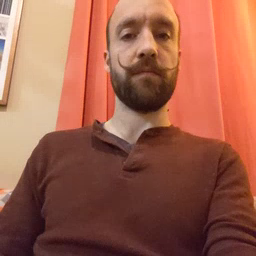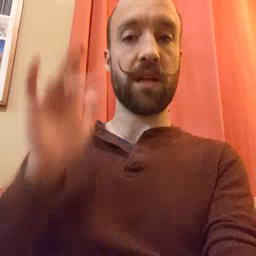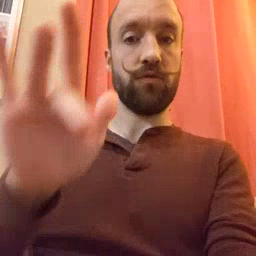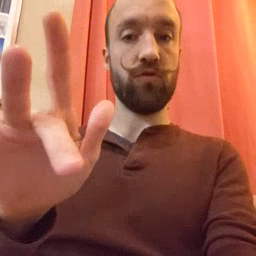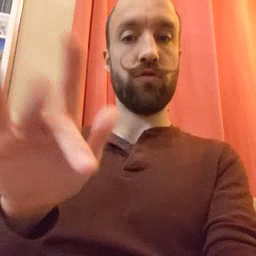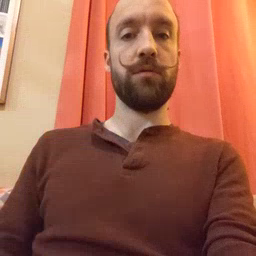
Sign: touch